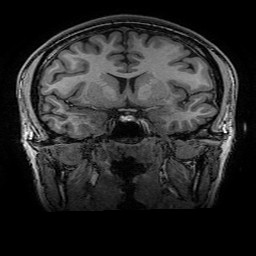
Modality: T1w
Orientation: sagittal
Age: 20
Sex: female
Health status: healthy
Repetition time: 2.53 s
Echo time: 0.0034 s